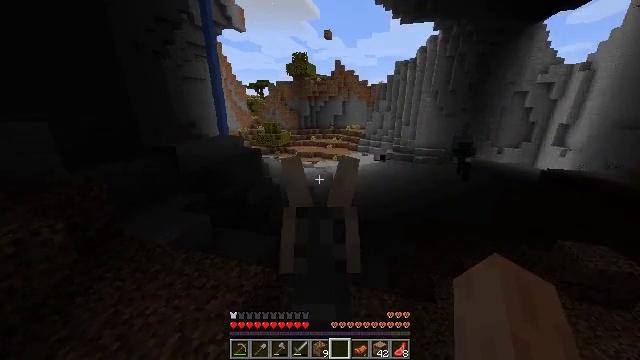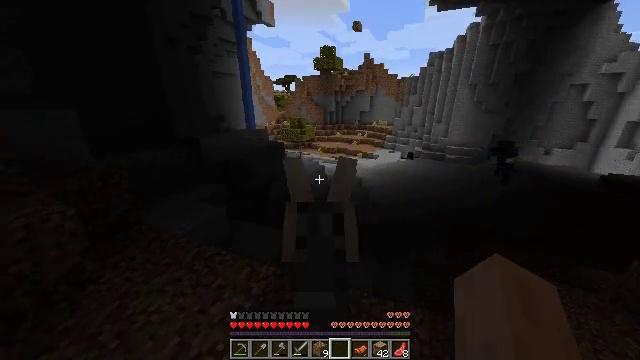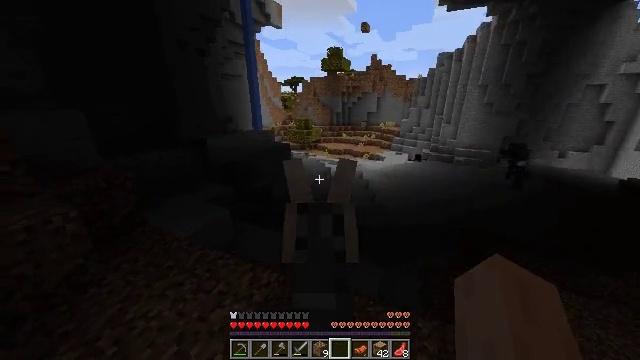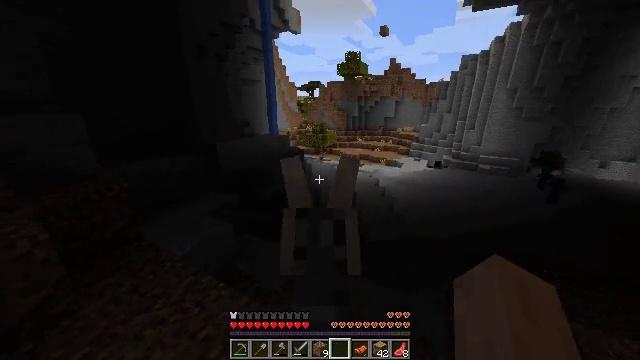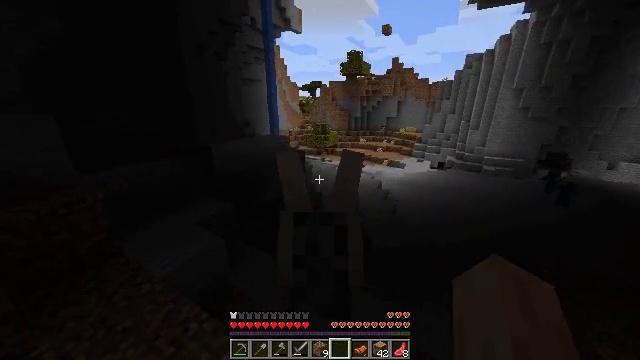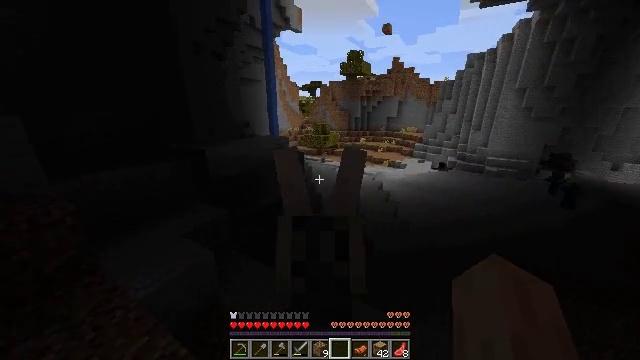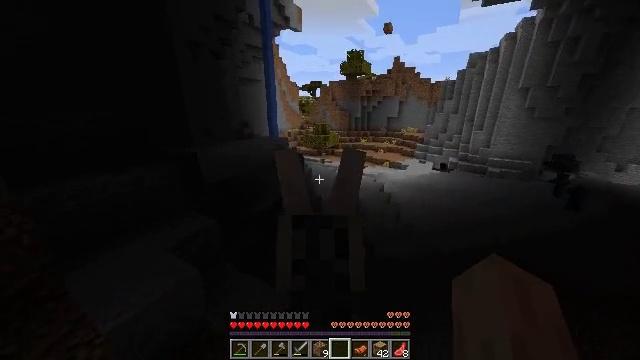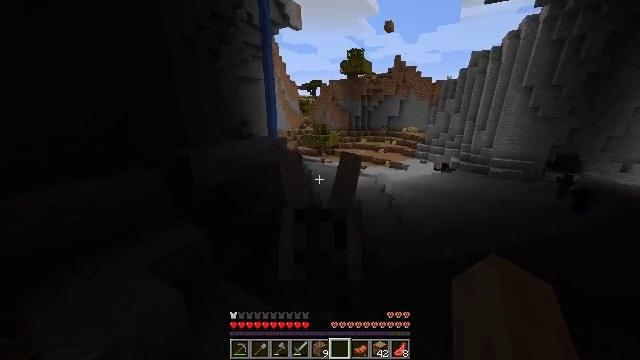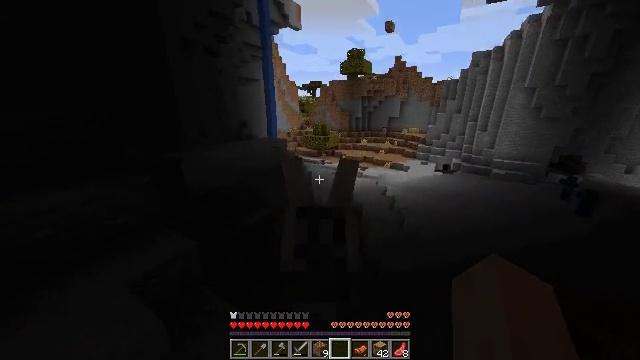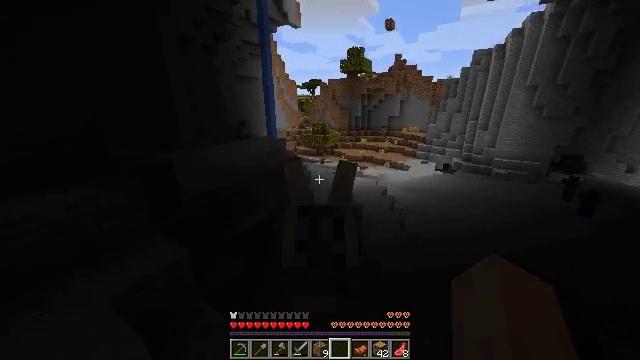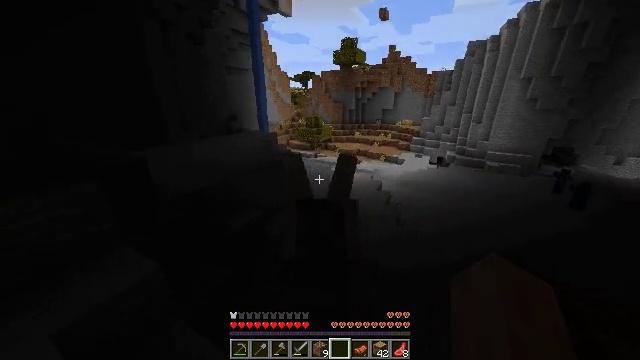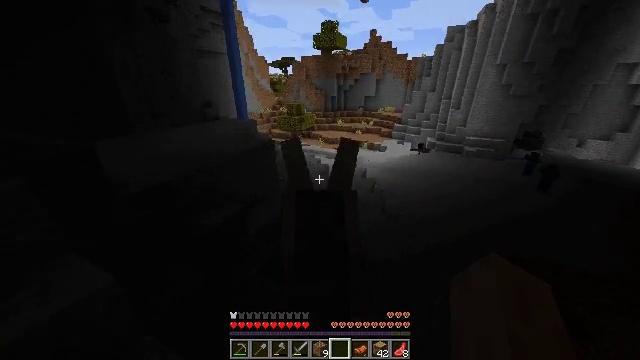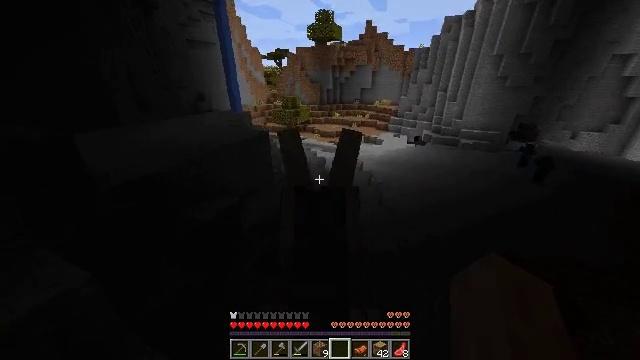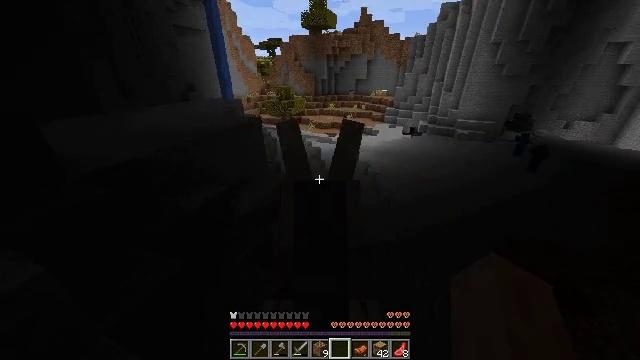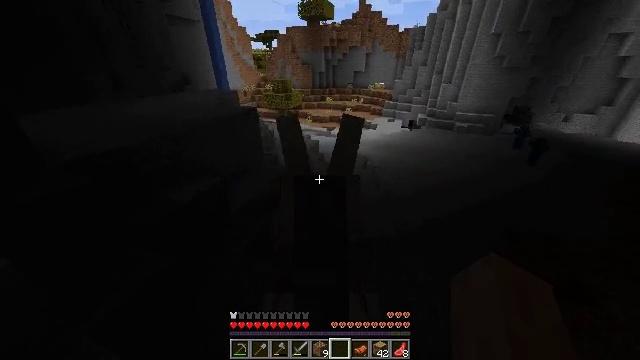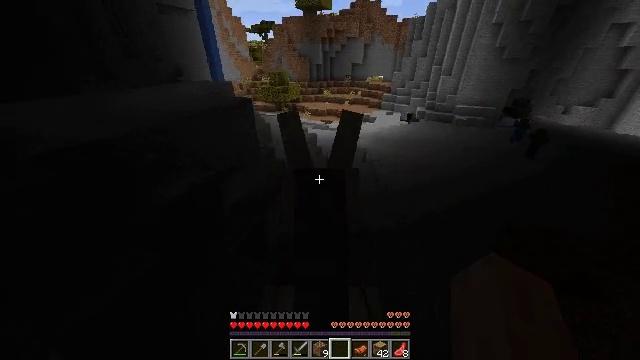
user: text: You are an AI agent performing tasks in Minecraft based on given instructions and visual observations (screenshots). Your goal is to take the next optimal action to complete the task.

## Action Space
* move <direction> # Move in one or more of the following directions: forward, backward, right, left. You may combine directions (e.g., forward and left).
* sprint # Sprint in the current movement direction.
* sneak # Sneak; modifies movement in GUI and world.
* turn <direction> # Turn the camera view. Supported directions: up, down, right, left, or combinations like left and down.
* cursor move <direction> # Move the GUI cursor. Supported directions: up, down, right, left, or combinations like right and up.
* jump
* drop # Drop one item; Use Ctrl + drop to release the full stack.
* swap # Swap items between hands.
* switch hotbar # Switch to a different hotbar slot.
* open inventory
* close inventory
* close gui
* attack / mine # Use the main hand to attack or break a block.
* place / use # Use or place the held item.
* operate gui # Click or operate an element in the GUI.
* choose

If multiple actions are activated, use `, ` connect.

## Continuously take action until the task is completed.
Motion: motion action
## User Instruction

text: Break the coarse dirt block.
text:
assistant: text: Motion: move forward, sprint, turn left and down
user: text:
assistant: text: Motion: move forward, sprint, turn left
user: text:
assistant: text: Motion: move forward, sprint, turn left and up
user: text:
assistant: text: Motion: move forward, sprint
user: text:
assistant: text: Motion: move forward, sprint
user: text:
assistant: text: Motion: move forward, sprint
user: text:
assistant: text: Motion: move forward, sprint
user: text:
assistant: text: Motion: move forward, sprint
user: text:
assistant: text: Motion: move forward, sprint
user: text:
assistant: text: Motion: move forward, sprint, turn right and down
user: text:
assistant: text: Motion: move forward, sprint, turn right and down
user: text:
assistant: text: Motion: move forward, sprint, turn right and down
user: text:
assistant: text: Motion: move forward, sprint, turn right and down
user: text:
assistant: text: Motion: move forward, sprint, turn down
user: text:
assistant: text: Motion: move forward, sprint, turn down
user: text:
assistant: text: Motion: move forward, sprint
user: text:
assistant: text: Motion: move forward, sprint
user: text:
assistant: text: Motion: move forward, sprint
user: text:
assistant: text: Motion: move forward, sprint
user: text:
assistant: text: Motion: move forward, sprint
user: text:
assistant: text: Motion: move forward, sprint
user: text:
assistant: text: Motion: move forward, sprint
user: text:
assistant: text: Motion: move forward, sprint
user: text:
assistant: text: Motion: move forward, sprint
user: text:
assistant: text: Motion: move forward, sprint
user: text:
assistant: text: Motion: move forward, sprint, turn right and up
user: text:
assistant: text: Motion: move forward and move left, sprint, turn right and up
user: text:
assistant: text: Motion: move forward and move left, sprint, turn right and up
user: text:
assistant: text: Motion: move forward and move left, sprint, turn right and up
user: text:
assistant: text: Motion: move forward and move left, sprint, turn right